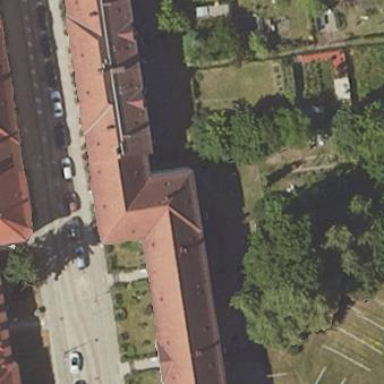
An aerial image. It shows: Hipped roof apartment building.